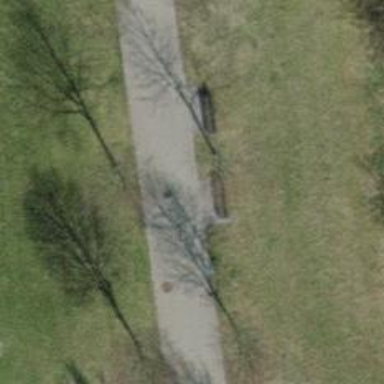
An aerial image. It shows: Brown bench.